Interaction volume radius: 10 \u00c5
Interaction volume height: 10 \u00c5
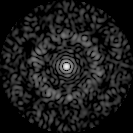
Disorder parameter: 0.837